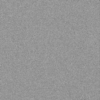
Label: dusty